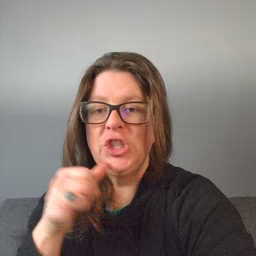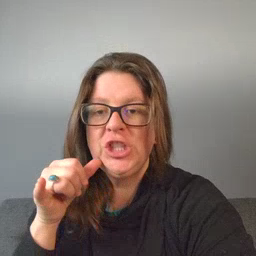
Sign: jeans